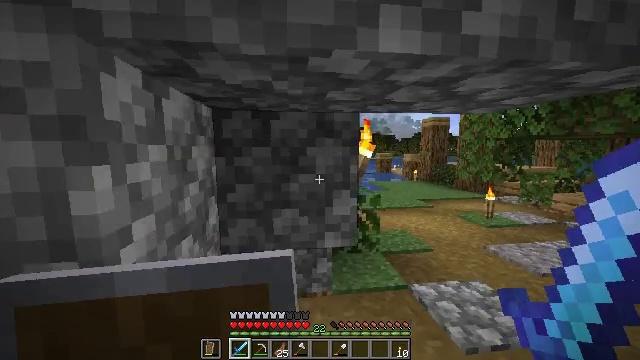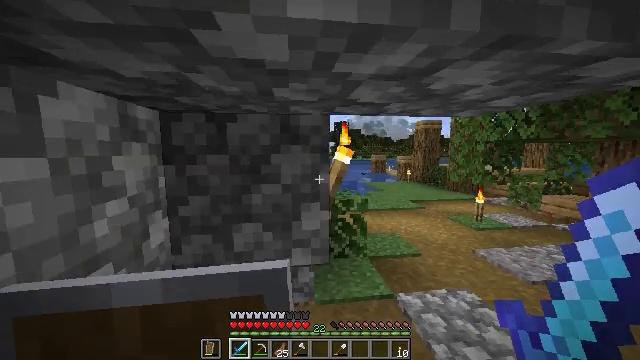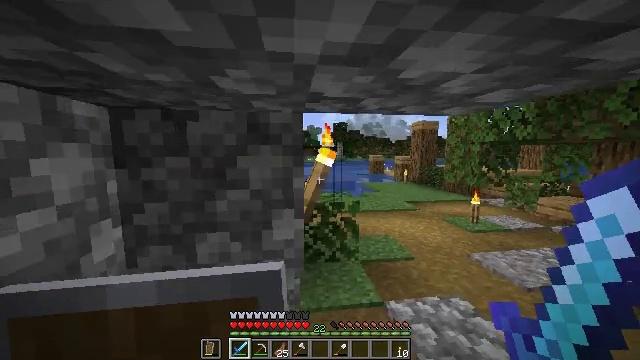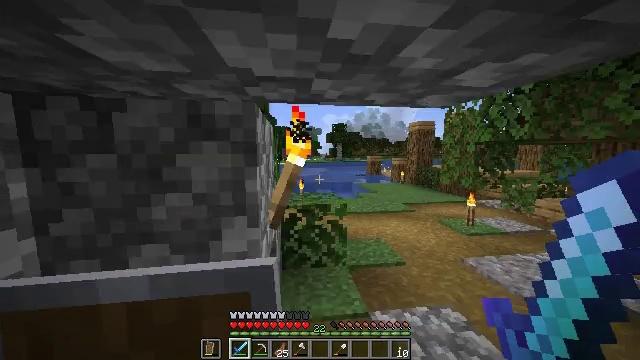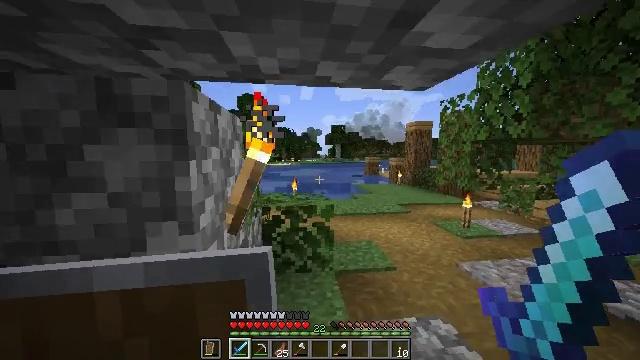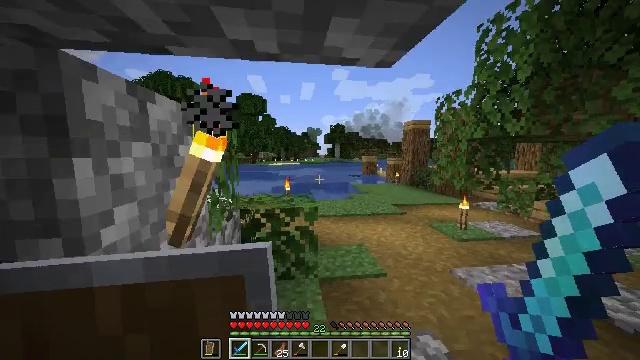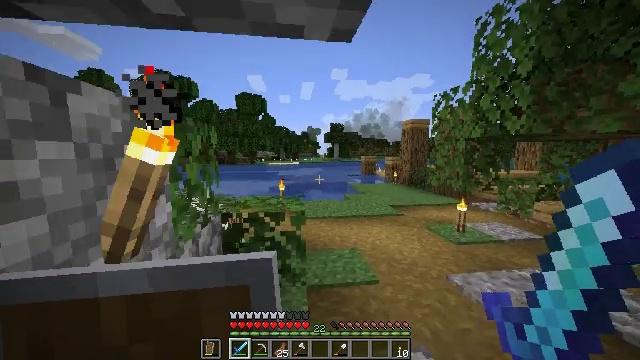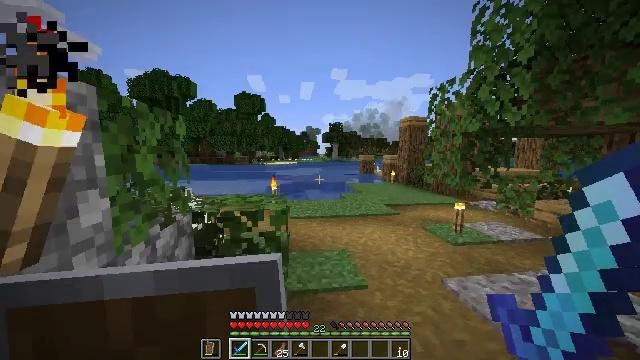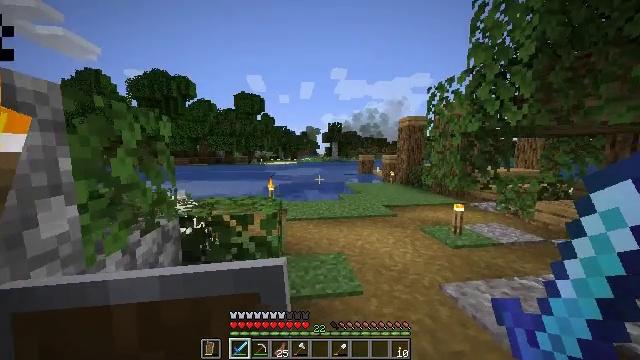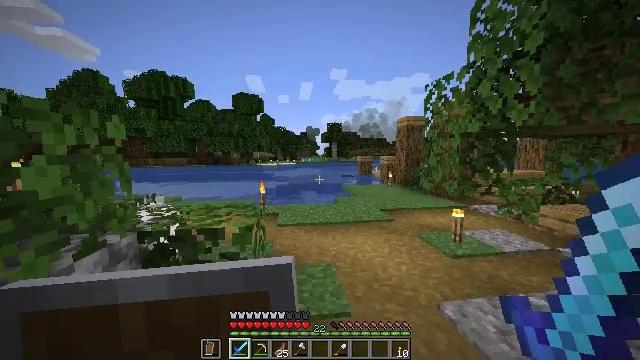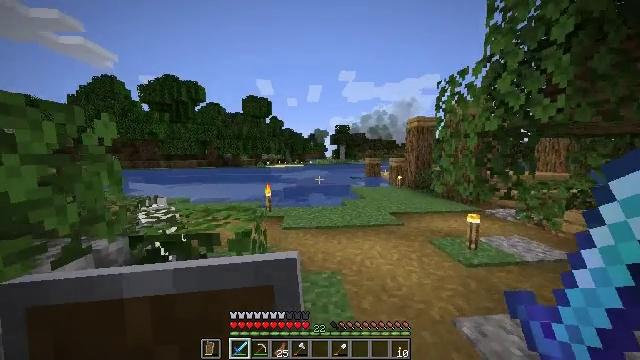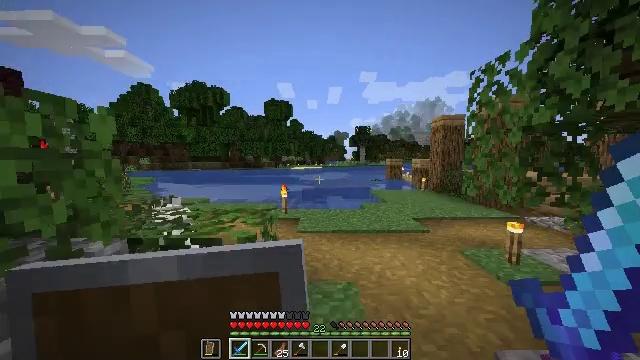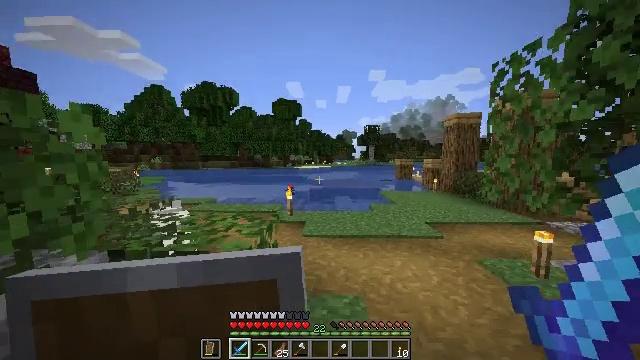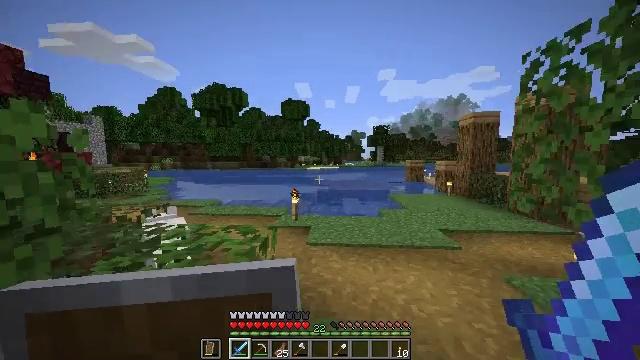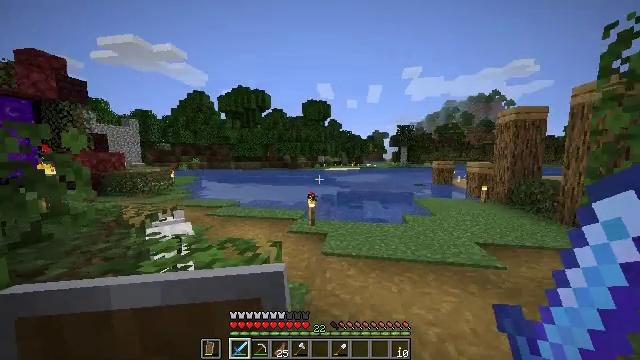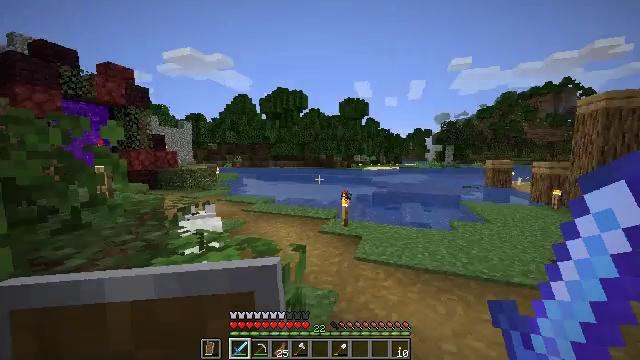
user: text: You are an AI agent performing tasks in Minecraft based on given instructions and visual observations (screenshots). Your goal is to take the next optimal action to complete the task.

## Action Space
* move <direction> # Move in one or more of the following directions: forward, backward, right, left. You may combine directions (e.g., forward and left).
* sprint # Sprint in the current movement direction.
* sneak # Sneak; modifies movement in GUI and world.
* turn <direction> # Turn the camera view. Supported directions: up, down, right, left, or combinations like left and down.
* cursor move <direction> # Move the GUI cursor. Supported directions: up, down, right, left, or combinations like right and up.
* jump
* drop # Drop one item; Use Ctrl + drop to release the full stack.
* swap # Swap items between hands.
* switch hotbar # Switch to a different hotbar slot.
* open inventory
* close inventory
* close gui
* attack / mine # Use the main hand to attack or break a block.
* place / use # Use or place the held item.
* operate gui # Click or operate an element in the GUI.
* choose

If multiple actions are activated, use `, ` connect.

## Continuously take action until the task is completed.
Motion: motion action
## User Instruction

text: Attack the nether wart block to break it.
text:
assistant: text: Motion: move forward and move right
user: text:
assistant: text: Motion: move forward and move right
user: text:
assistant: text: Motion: move forward and move right
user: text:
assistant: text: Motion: move forward and move right
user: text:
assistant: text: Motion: move forward and move right
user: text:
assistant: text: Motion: move forward and move right
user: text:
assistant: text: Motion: move forward and move right
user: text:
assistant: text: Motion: move forward and move right
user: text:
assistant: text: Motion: move forward
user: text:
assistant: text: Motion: move forward, turn left
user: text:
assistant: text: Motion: move forward, turn left
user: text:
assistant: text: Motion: move forward, turn left
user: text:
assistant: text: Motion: move forward, turn left
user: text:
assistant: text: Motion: move forward, turn left
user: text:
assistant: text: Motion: move forward, turn left
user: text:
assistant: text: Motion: move forward and move right, turn left
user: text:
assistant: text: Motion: move forward and move right, turn left and down
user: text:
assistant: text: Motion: move forward and move right, turn left
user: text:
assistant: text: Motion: move forward and move right, turn left and down
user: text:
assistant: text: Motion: move forward and move right, turn left
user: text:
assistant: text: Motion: move forward and move right
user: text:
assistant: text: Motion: move forward and move right
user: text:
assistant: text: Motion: move forward and move right
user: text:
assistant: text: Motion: move forward
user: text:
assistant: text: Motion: move forward
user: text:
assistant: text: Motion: move forward
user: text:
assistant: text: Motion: move forward
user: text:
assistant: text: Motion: move forward, turn left
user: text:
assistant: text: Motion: move forward, turn left
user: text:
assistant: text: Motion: move forward